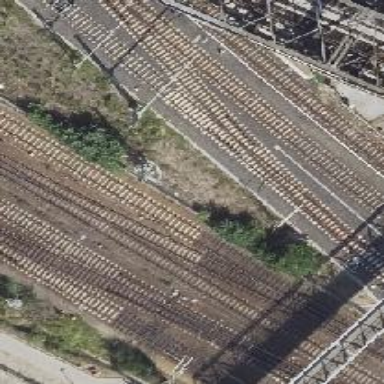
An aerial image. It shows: Rail yard with electrified contact lines for the trains.